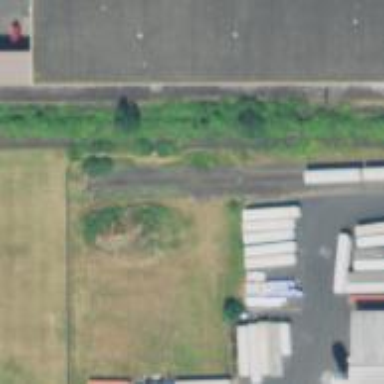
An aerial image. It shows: Disused railway.